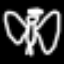
Label: angel